Question: <URL>
I am trying to make a panel with a background color which should be able to be drawn in runtime when the user holds down left mouse button and moves it around. All works find when the user is starting from top left and go to bottom right just like the image shows:
But I want the user to be able to make the panel from bottom right to top left. Just like when you select something on your computer with your mouse

Here is my code for now:
'''
public void parent_MouseMove(object sender, MouseEventArgs e)
{
if (e.Button == System.Windows.Forms.MouseButtons.Left)
{
Point tempLoc = e.Location;
this.Location = new Point
(
Math.Min(this.Location.X, tempLoc.X),
Math.Min(this.Location.Y, tempLoc.Y)
);
this.Size = new Size
(
Math.Abs(this.Location.X - tempLoc.X),
Math.Abs(this.Location.Y - tempLoc.Y)
);
this.Invalidate();
}
}
'''
I think this is where I go wrong, and I simply can't find the right algorithm for it:
'''
this.Size = new Size
(
Math.Abs(this.Location.X - tempLoc.X),
Math.Abs(this.Location.Y - tempLoc.Y)
);
'''
But if I use a rectangle it works fine, but I want my panel to be able to do it as well.
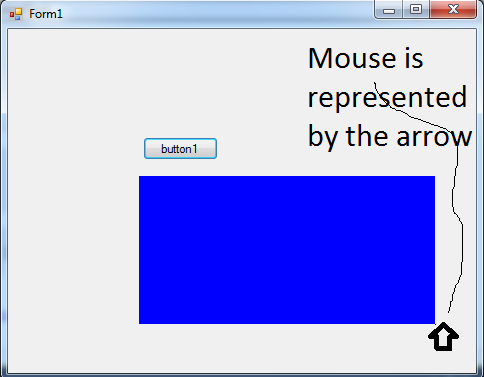
Answer: You need to just check the minimums and maximums of your starting point versus your mousemoving point. The problem with the code is you are using the control location as a starting point, but if you move the mouse from bottom-right to top-left, your location needs to change. A control can't have a negative size.
Here is how I re-wrote it (I removed unnecessary stuff for testing):
'''
public class SelectionTool : Panel {
Form parent;
Point _StartingPoint;
public SelectionTool(Form parent, Point startingPoint) {
this.DoubleBuffered = true;
this.Location = startingPoint;
//this.endingPoint = startingPoint;
_StartingPoint = startingPoint;
this.parent = parent;
this.parent.Controls.Add(this);
this.parent.MouseMove += new MouseEventHandler(parent_MouseMove);
this.BringToFront();
this.Size = new Size(0, 0);
}
public void parent_MouseMove(object sender, MouseEventArgs e) {
if (e.Button == MouseButtons.Left) {
int minX = Math.Min(e.Location.X, _StartingPoint.X);
int minY = Math.Min(e.Location.Y, _StartingPoint.Y);
int maxX = Math.Max(e.Location.X, _StartingPoint.X);
int maxY = Math.Max(e.Location.Y, _StartingPoint.Y);
this.SetBounds(minX, minY, maxX - minX, maxY - minY);
this.Invalidate();
}
}
protected override void OnPaint(PaintEventArgs e) {
base.OnPaint(e);
this.BackColor = Color.Blue;
}
}
'''
Here is the code I used to test it on a form:
'''
private SelectionTool _SelectPanel = null;
private void Form1_MouseMove(object sender, MouseEventArgs e) {
if (e.Button == System.Windows.Forms.MouseButtons.Left) {
if (_SelectPanel == null)
_SelectPanel = new SelectionTool(this, e.Location);
}
}
private void Form1_MouseUp(object sender, MouseEventArgs e) {
if (_SelectPanel != null) {
_SelectPanel.Dispose();
_SelectPanel = null;
}
}
'''